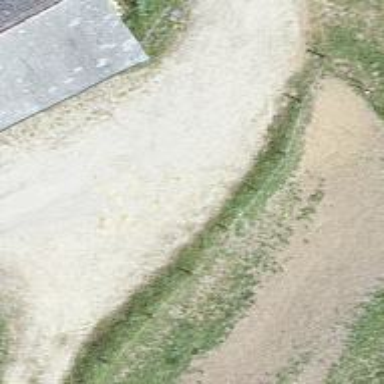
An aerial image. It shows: Track with grade 1 quality.